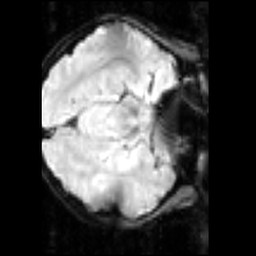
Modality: inplaneT2
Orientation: axial
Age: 20
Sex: female